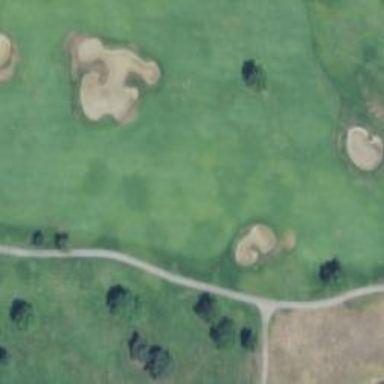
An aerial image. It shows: View of golf hole.